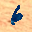
Label: 6